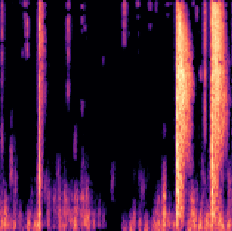
Sound class: Fire crackling